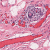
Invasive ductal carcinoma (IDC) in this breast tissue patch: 0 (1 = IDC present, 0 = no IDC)